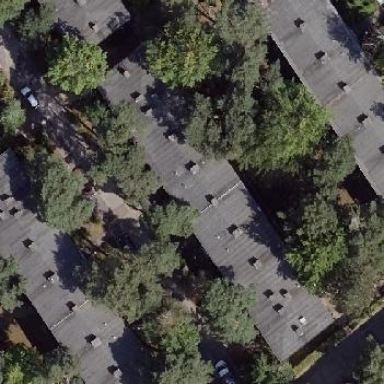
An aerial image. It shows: Apartment building with flat roof.